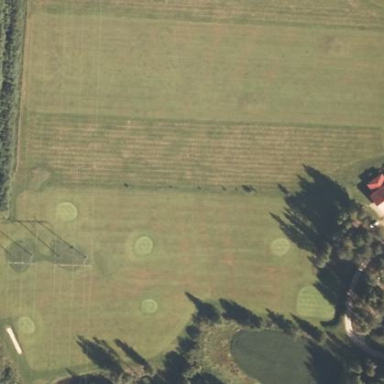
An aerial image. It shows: Rough grassy area used for golf.